RGB frame:
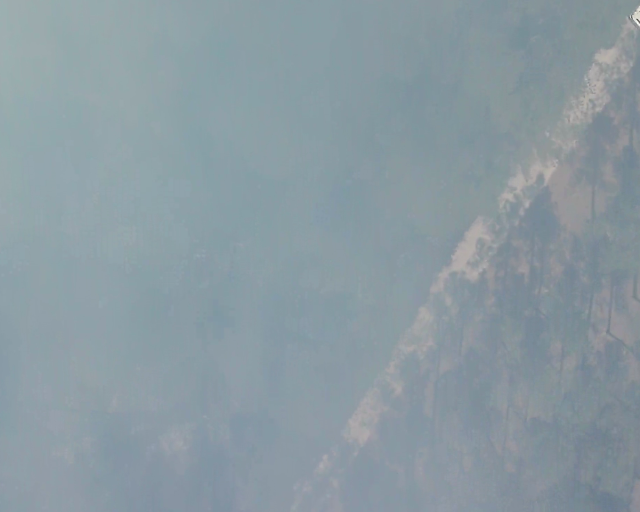
Thermal frame:
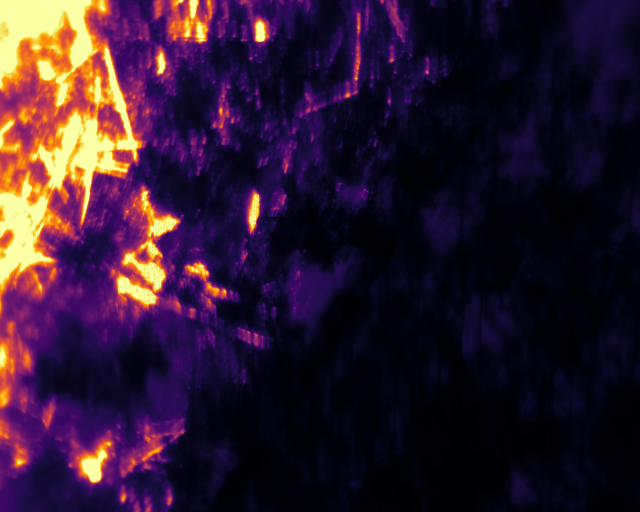
Captured: 2026-02-27 02:40:23
Pixels at or above 80 °C: 54623 (fraction of frame: 0.1667)